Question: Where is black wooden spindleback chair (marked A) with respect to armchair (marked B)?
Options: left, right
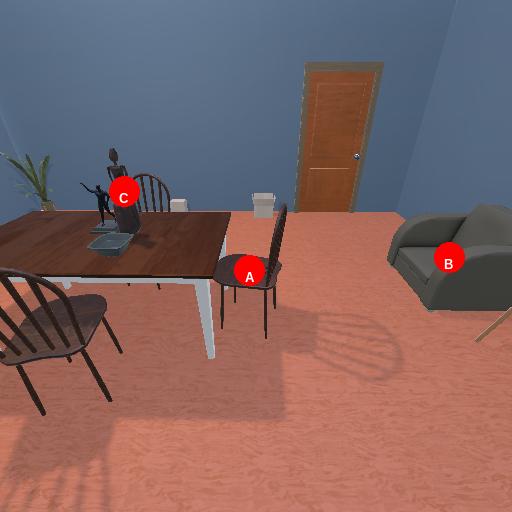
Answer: left